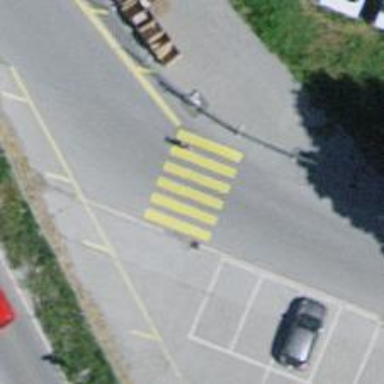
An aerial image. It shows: Uncontrolled zebra crossing on the road.